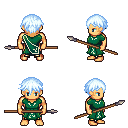
a pixel art fantasy rpg character, male body template, human, tanned skin, sash dress, gold greaves, white cyan short bangs hairstyle, spear, four views (front, back, left, right), 2x2 character sprite sheet, small pixel art, hard edges, no anti-aliasing